Aerial crown-view tile of a tropical tree (Barro Colorado Island, Panama), acquired 20250915:
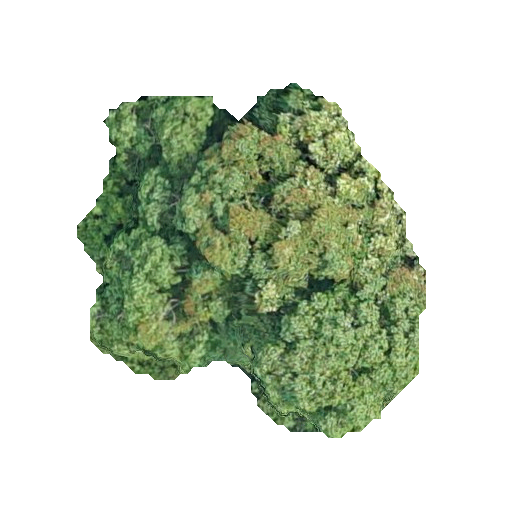
Species: Aspidosperma desmanthum
GBIF accepted scientific name: Aspidosperma desmanthum
Crown area: 126.194 m²